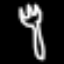
Label: fork